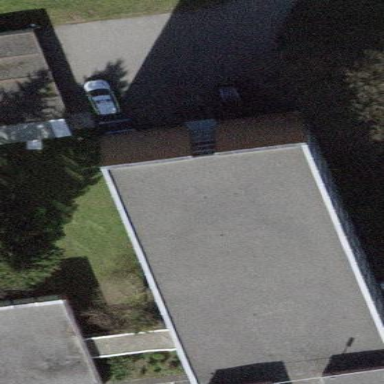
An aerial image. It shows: Police building.